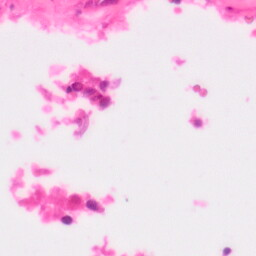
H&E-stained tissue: Colon